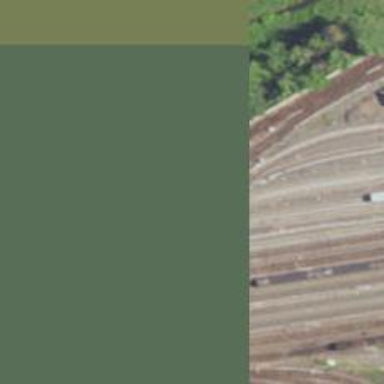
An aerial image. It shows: Electrified rail passing through service yard.